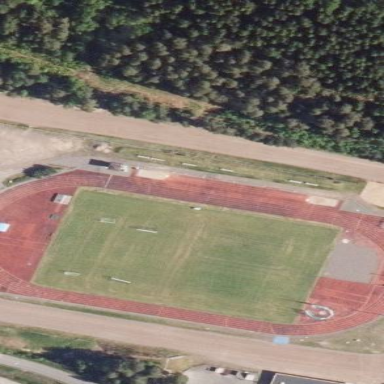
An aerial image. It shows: Soccer pitch with grass surface for leisure land.